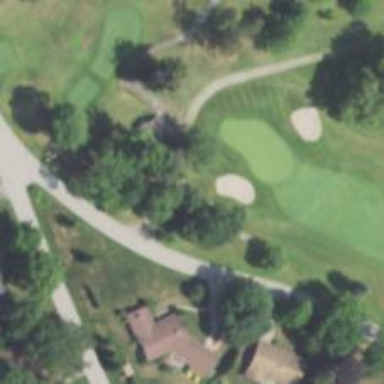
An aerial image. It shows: Service road designated as golf cart path.